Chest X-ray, PA view. Patient: 45 years old, sex M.
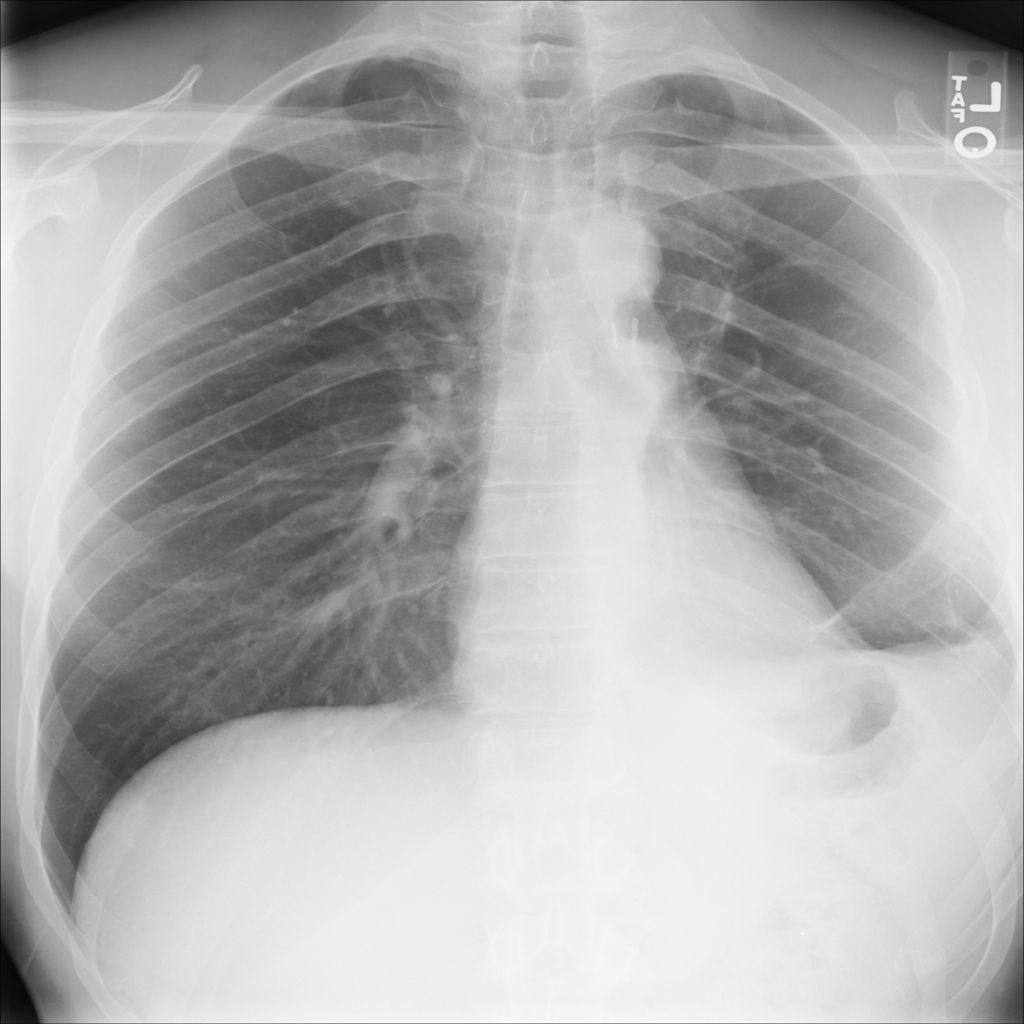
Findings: No Finding